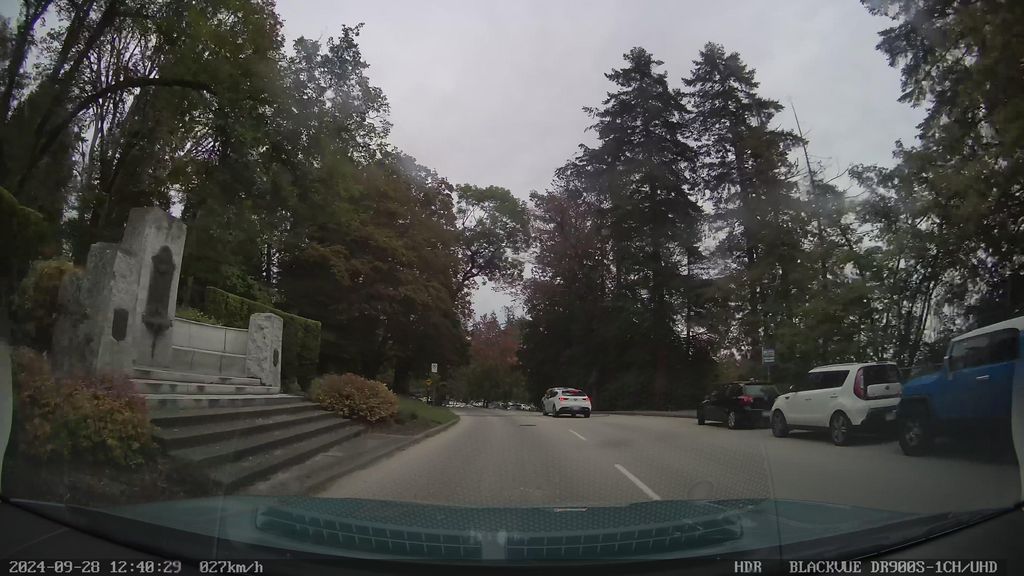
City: vancouver